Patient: sex M, age 57
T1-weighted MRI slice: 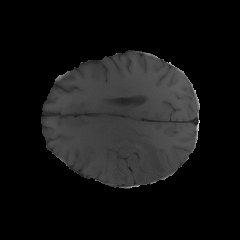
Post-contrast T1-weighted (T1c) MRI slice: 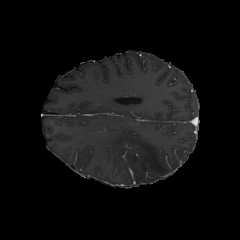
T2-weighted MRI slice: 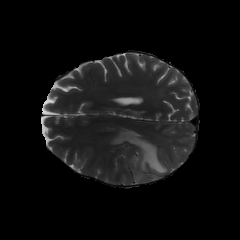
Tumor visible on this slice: yes
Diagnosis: Glioblastoma, IDH-wildtype
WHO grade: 4